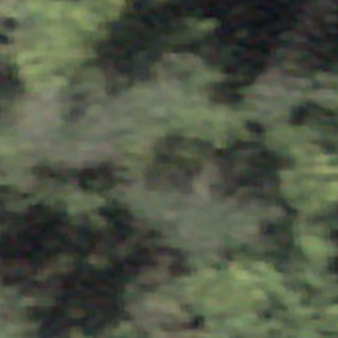
Label: other